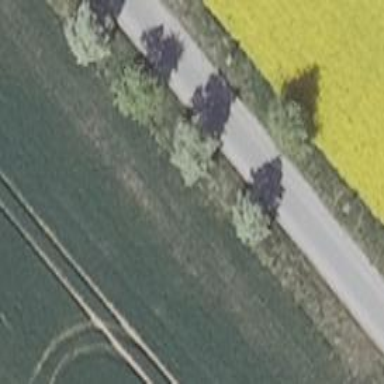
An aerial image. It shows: Row of deciduous broadleaved trees.